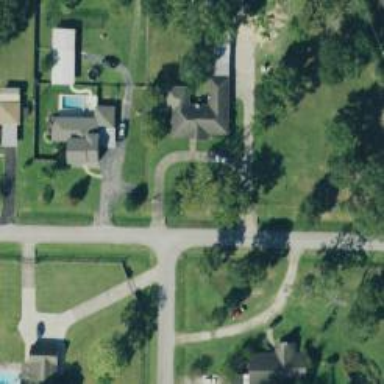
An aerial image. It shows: Driveway leading to service road.